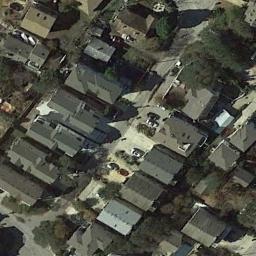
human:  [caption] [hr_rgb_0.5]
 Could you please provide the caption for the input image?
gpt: The dense residential is on the grass next to the road and trees .

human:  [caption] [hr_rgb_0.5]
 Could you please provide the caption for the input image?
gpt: The houses line up neatly .

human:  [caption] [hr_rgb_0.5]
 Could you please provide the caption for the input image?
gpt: A dense residential area has lots of trees and houses of the same style .

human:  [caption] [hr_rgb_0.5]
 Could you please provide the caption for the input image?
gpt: There are many roads in densely populated areas, Densely arranged houses and trees of different sizes and shapes, And many vehicles .

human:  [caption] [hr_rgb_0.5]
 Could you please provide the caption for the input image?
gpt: There are some black buildings on dense residential area .